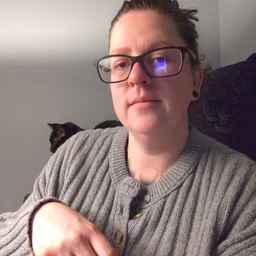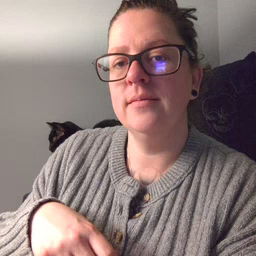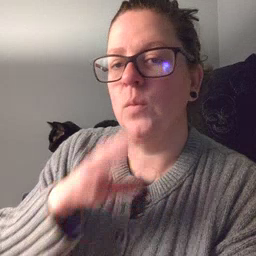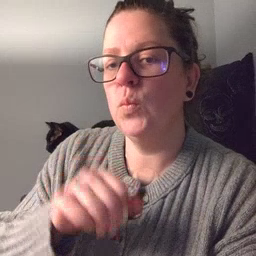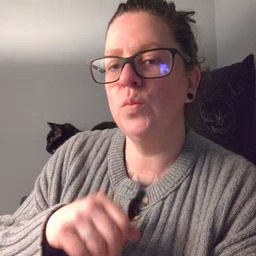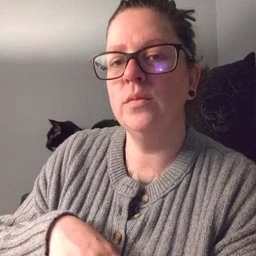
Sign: old